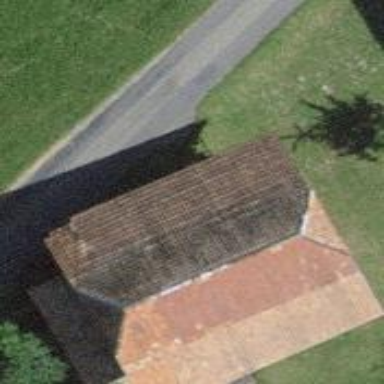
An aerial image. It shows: Barn.